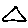
Label: triangle